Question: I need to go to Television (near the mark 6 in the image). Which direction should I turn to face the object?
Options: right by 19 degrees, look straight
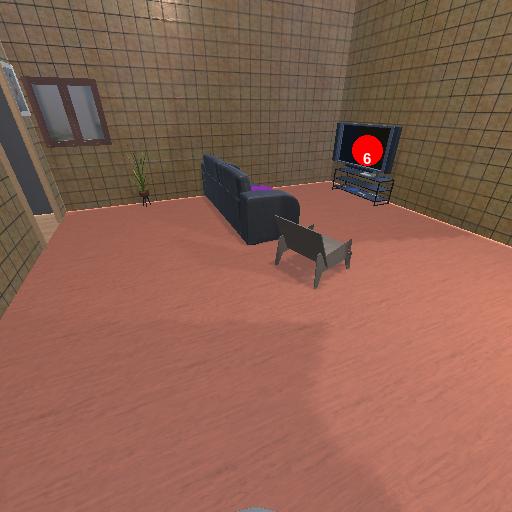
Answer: right by 19 degrees